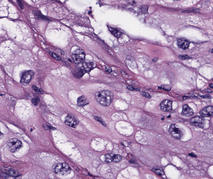
Tumor epithelial tissue: yes
Tumor-associated stroma tissue: no
Normal tissue: no